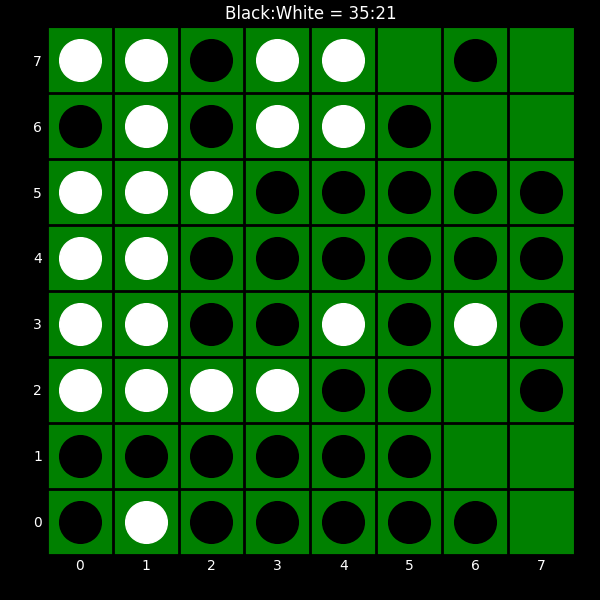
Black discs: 35
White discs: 21